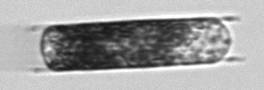
Label: Hemiaulus